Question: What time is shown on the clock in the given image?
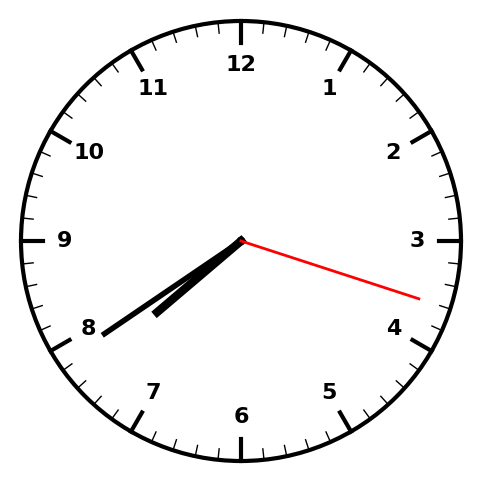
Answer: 07:39:18